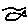
Label: fish